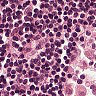
Metastatic tissue present: no